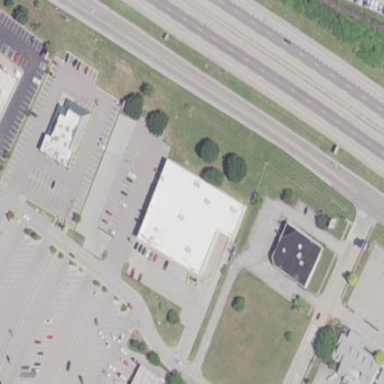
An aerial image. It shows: Building.